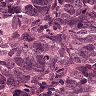
Metastatic tissue present: yes